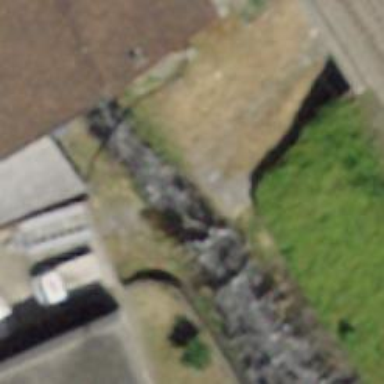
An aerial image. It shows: Culvert tunnel.